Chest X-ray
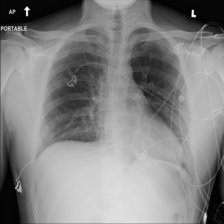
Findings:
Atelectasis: negative
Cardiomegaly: negative
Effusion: negative
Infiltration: negative
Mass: negative
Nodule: negative
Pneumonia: negative
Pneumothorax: negative
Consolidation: negative
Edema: negative
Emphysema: negative
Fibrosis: negative
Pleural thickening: negative
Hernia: negative